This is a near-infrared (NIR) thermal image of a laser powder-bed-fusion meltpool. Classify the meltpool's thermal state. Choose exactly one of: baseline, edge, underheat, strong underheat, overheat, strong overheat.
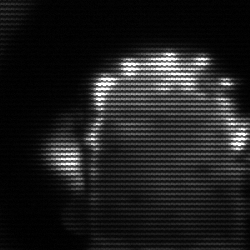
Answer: baseline